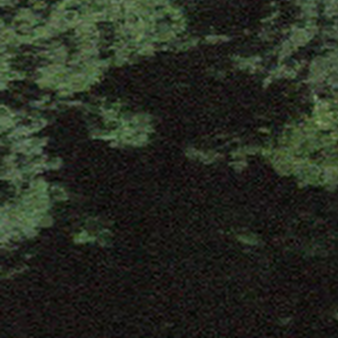
Label: other